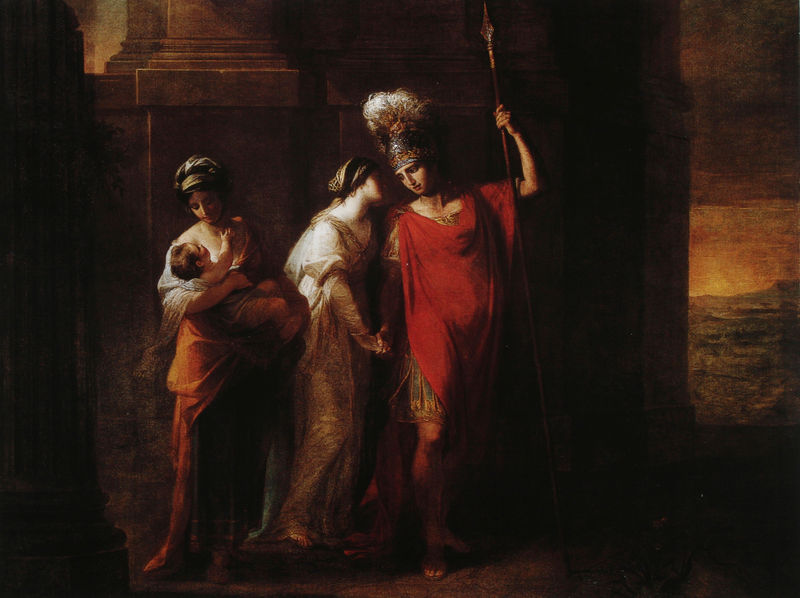
Titel: Hector nimmt Abschied von Andromache
Künstler: Angelika Kauffmann
Standort: Plymouth
Institution: Saltram House
Schlagwörter: berg, blau, dunkel, feder, gemälde, hand, himmel, mann, meer, schatten, umhang, wasser, weiß, wolken, frauen, gelb, landschaft, menschen, ocker, see, abend, braun, frau, frisur, hut, kleid, kleider, licht, mund, nacht, nase, orange, schwarz, säule, säulen, gebäude, rot, tuch, wolke, beige, architektur, arm, barock, falten, federn, herodes, hals, hände, dämmerung, morgen, sonnenaufgang, sonne, insel, land, dunkelheit, gewand, gold, mantel, stehend, drei, kind, mutter, kamin, federbusch, perspektive, sonnenlicht, sonnenuntergang, baby, krieg, lanze, lichteinfall, sandalen, bauch, junge, ruine, antike, knabe, palast, abschied, amme, geheimnis, stillen, uniform, soldat, flüstern, helm, ritter, rüstung, kleinkind, römer, ehepaar, sandale, jesus, toga, hingabe, krieger, griechenland, ausgang, versteck, tempel, speer, mittelpunkt, säulenbasis, helmbusch, bitte, tunika, mars, athene, biblisch, ärmchen, schutz, athena, säugling, mütter, äneas, gelm, heros, mädhen, kinderraub, pfeilre, säuklen, warmes licht